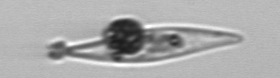
Label: Pleurosigma